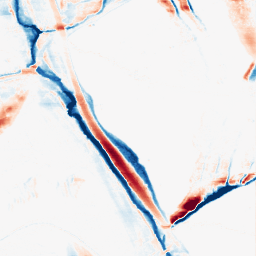
Category: morphological
Decomposition family: morphological_ellipse
Decomposition parameters: operation: average
width: 5
height: 30
Upsampling method: sinc_hamming
Upsampling parameters: scale: 2
kernel_size: 4
Upsampling scale: 2